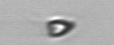
Label: Pyramimonas